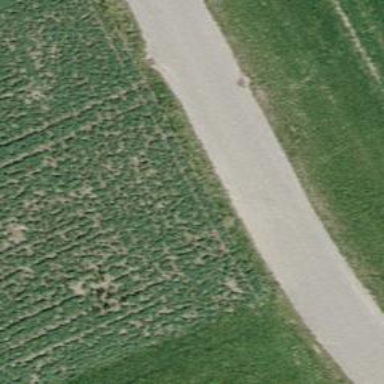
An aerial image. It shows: Unclassified road.